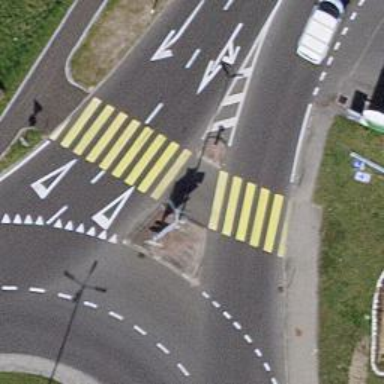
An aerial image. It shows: Traffic calming island.